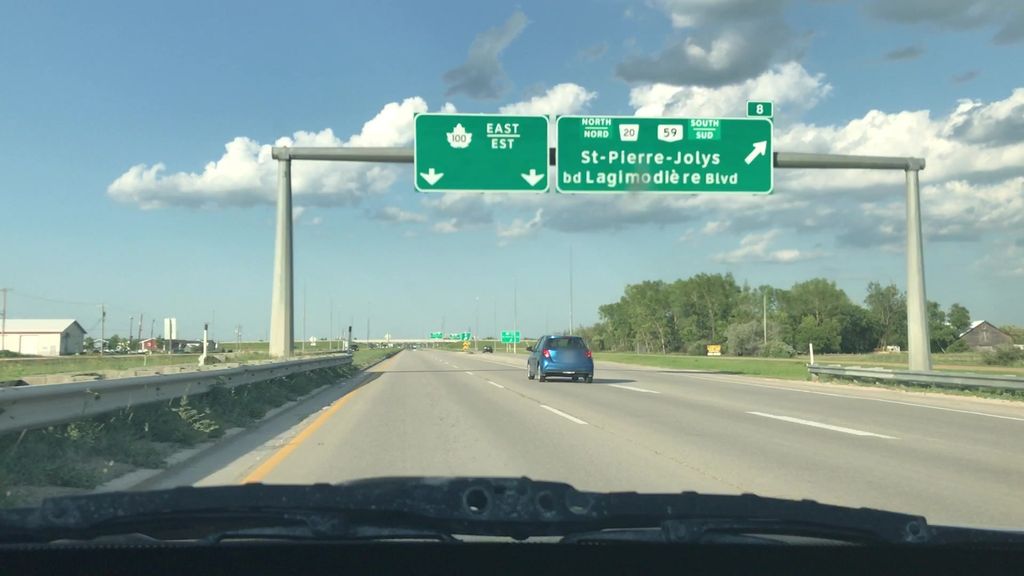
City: winnipeg